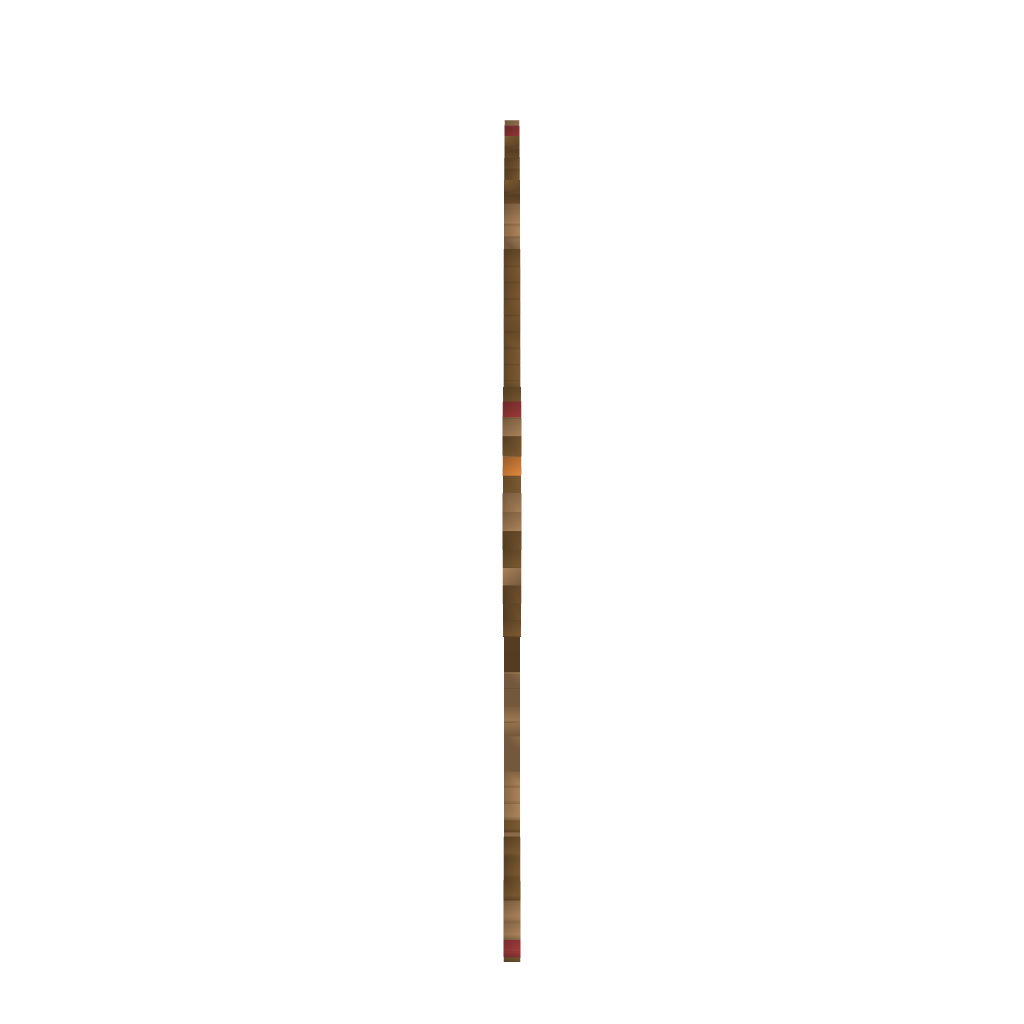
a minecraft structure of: Yellow Devil (ErnieCIII) bad low quality